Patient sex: M
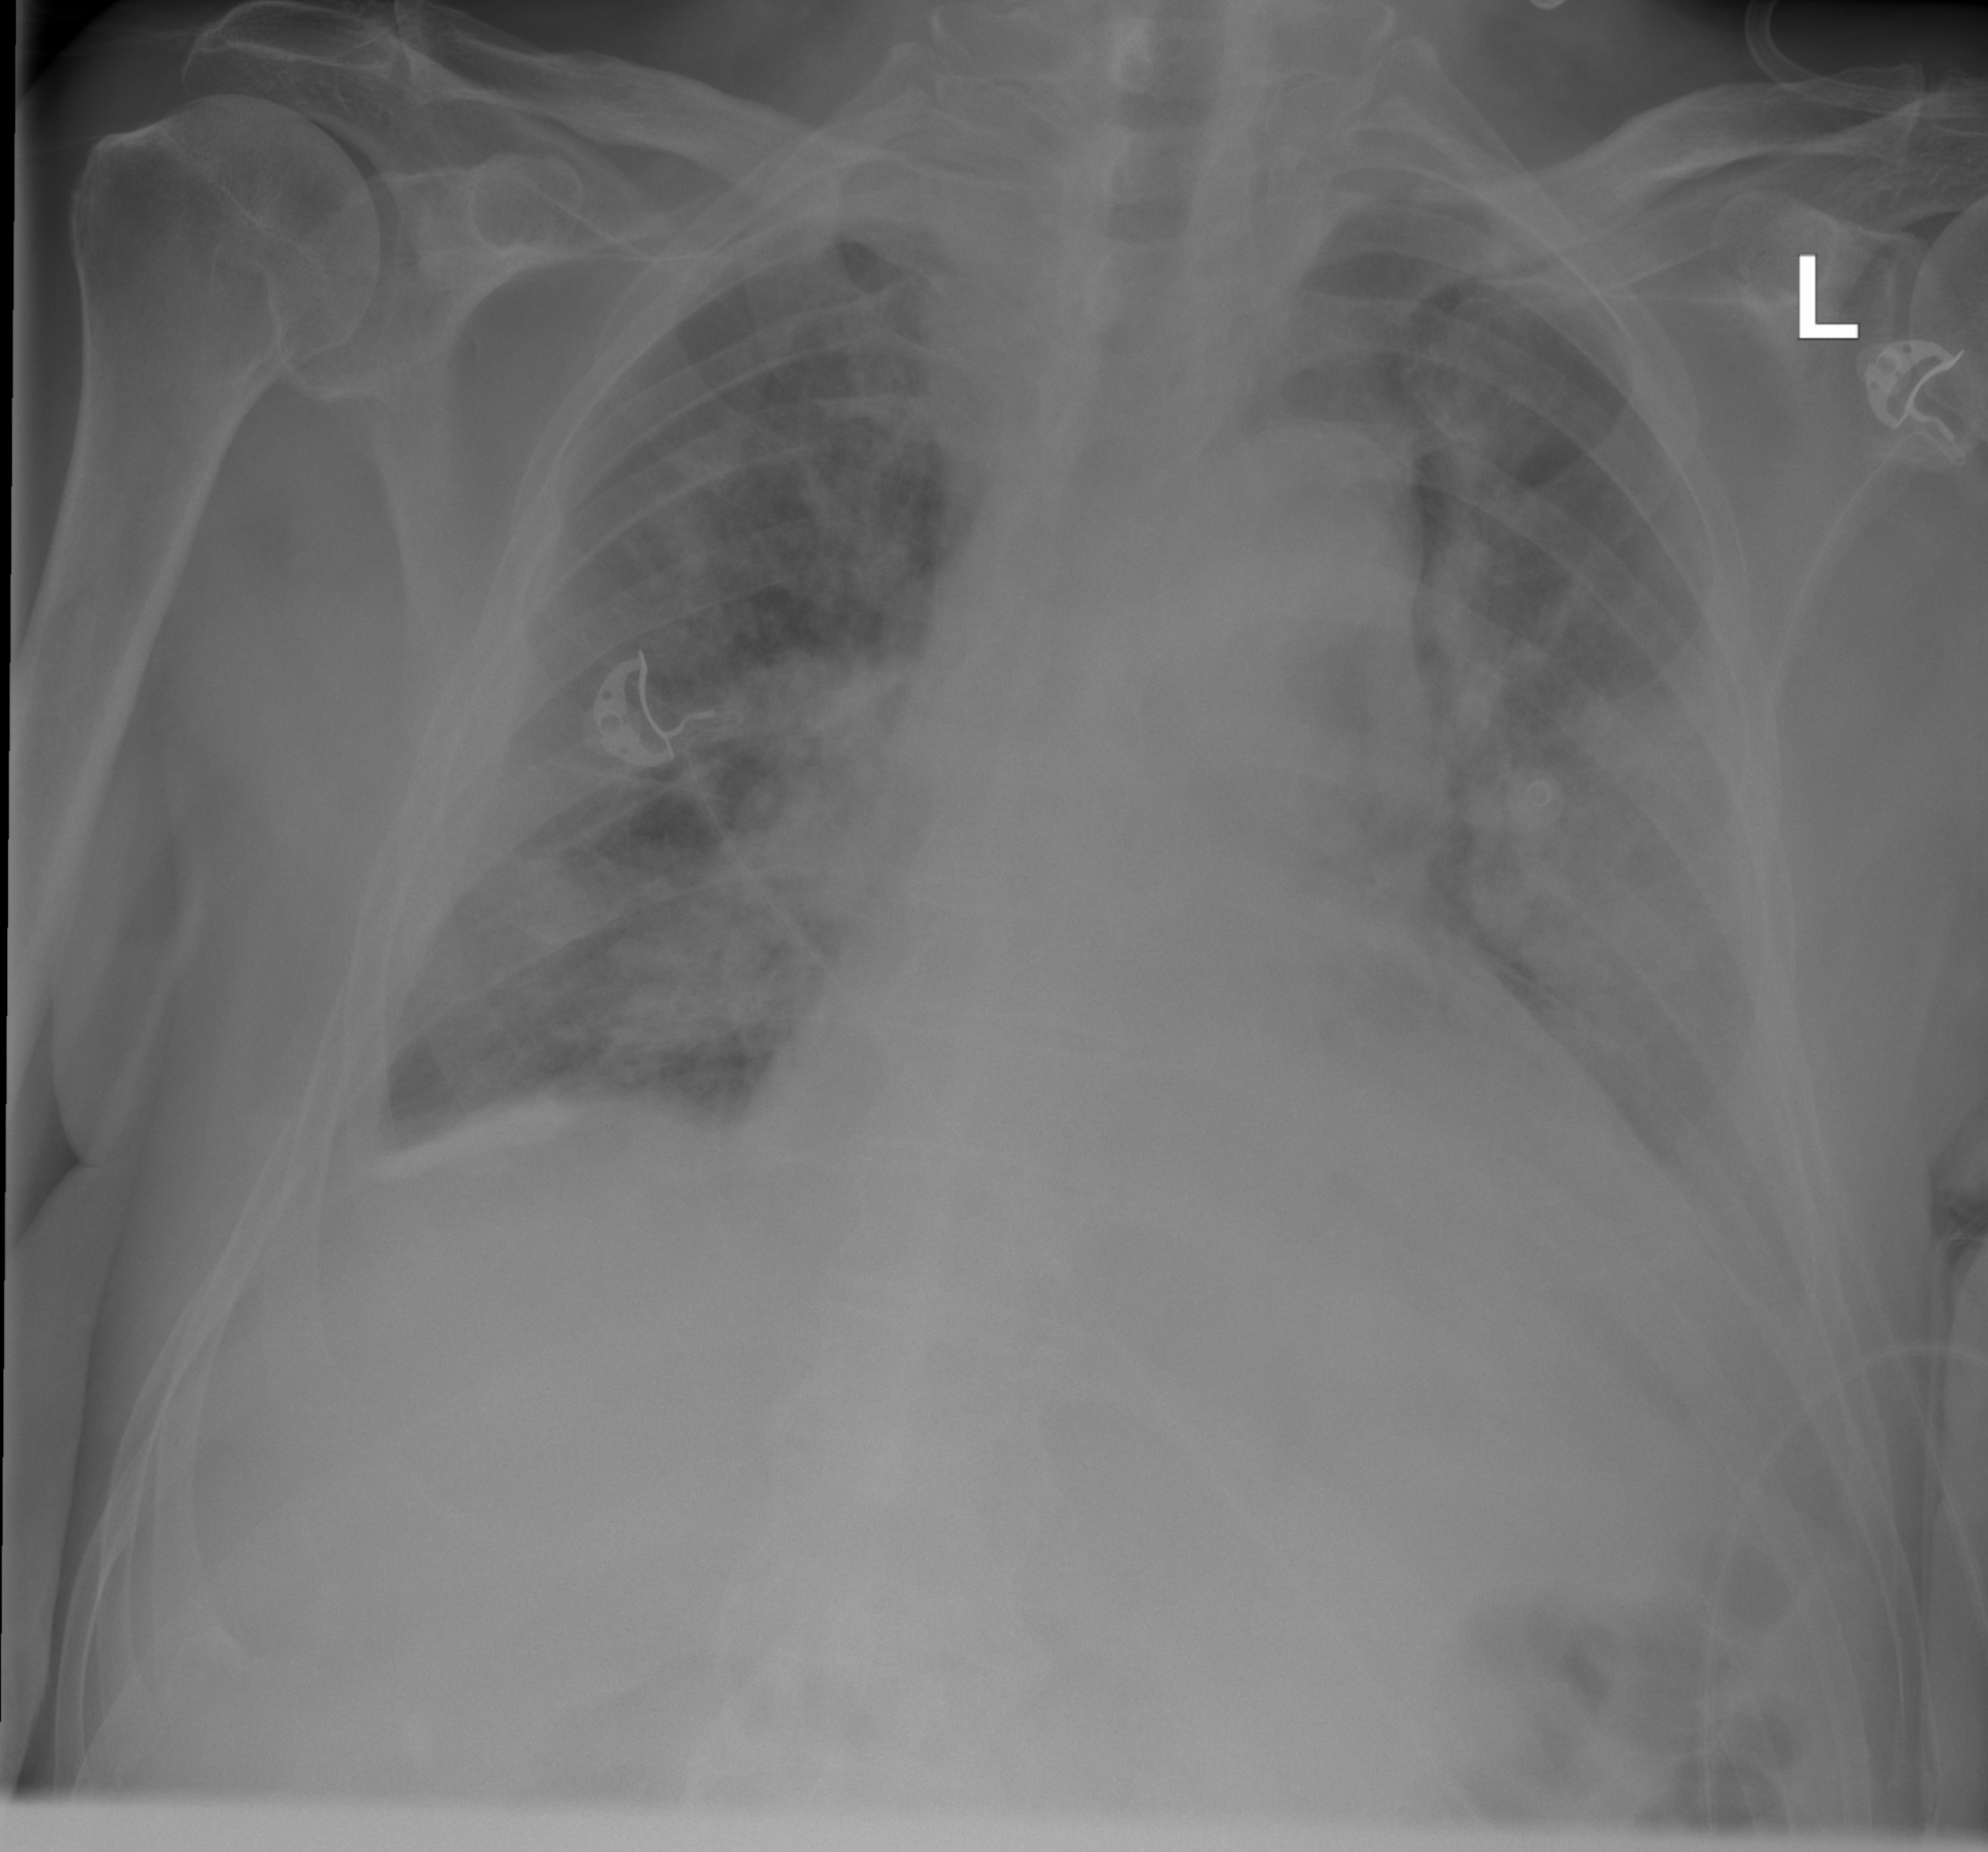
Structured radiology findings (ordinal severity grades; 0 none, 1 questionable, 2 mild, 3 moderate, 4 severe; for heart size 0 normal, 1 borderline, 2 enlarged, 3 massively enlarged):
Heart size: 2
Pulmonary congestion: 0
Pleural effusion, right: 0
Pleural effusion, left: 1
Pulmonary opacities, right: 2
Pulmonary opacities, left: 2
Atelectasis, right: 2
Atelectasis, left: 2